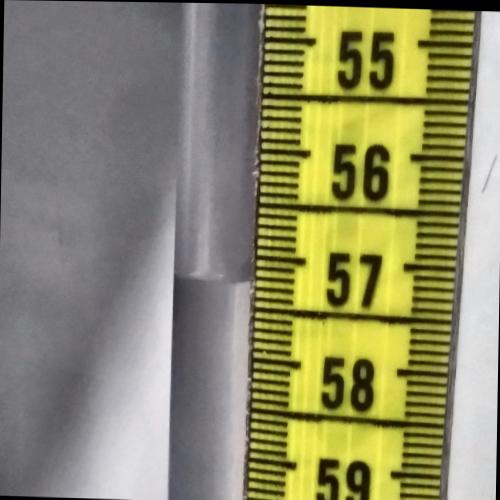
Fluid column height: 57.2 cm